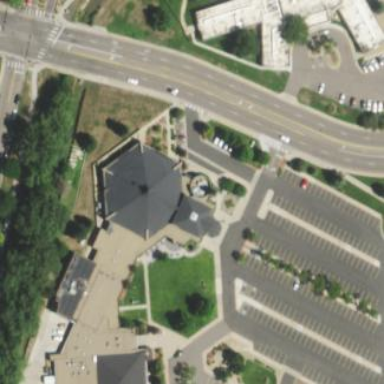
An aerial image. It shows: Beautiful church building.